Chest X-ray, AP view. Patient: 34 years old, sex M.
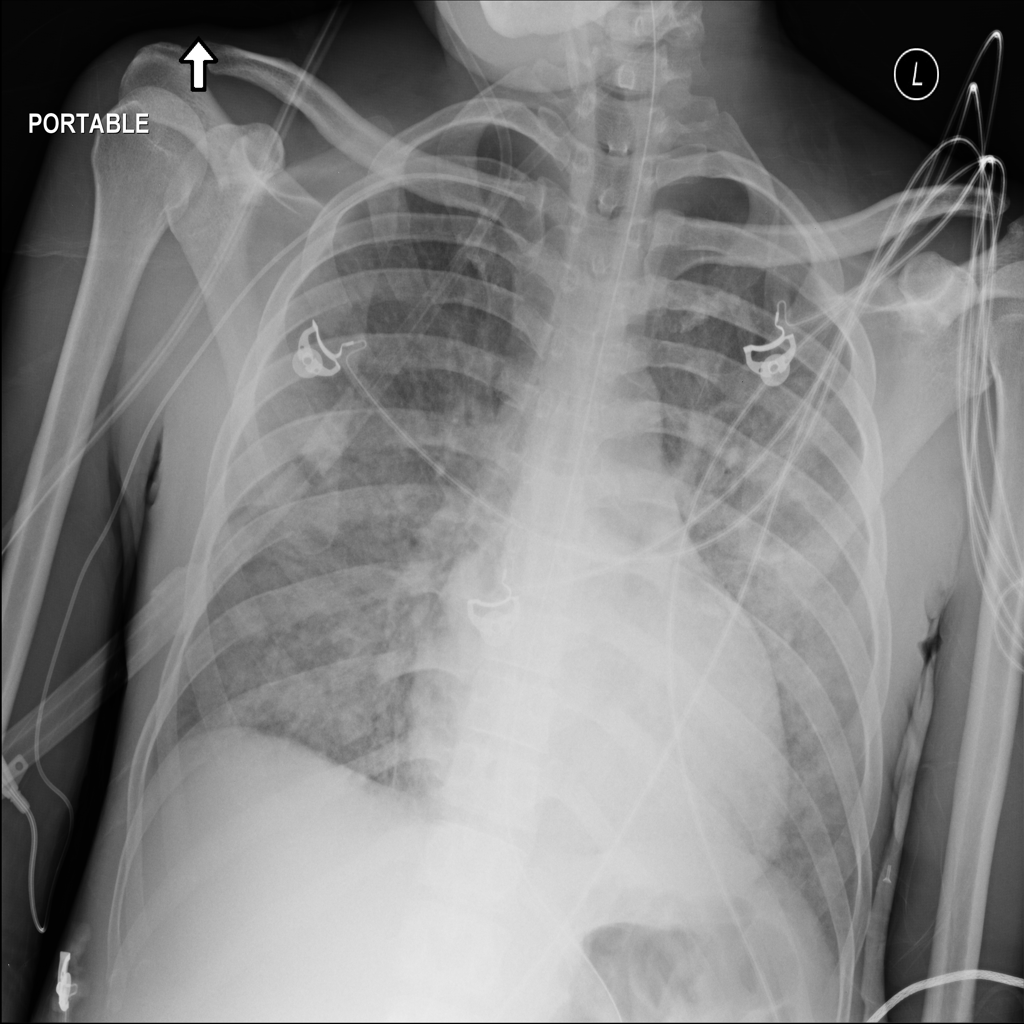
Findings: No Finding